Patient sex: M
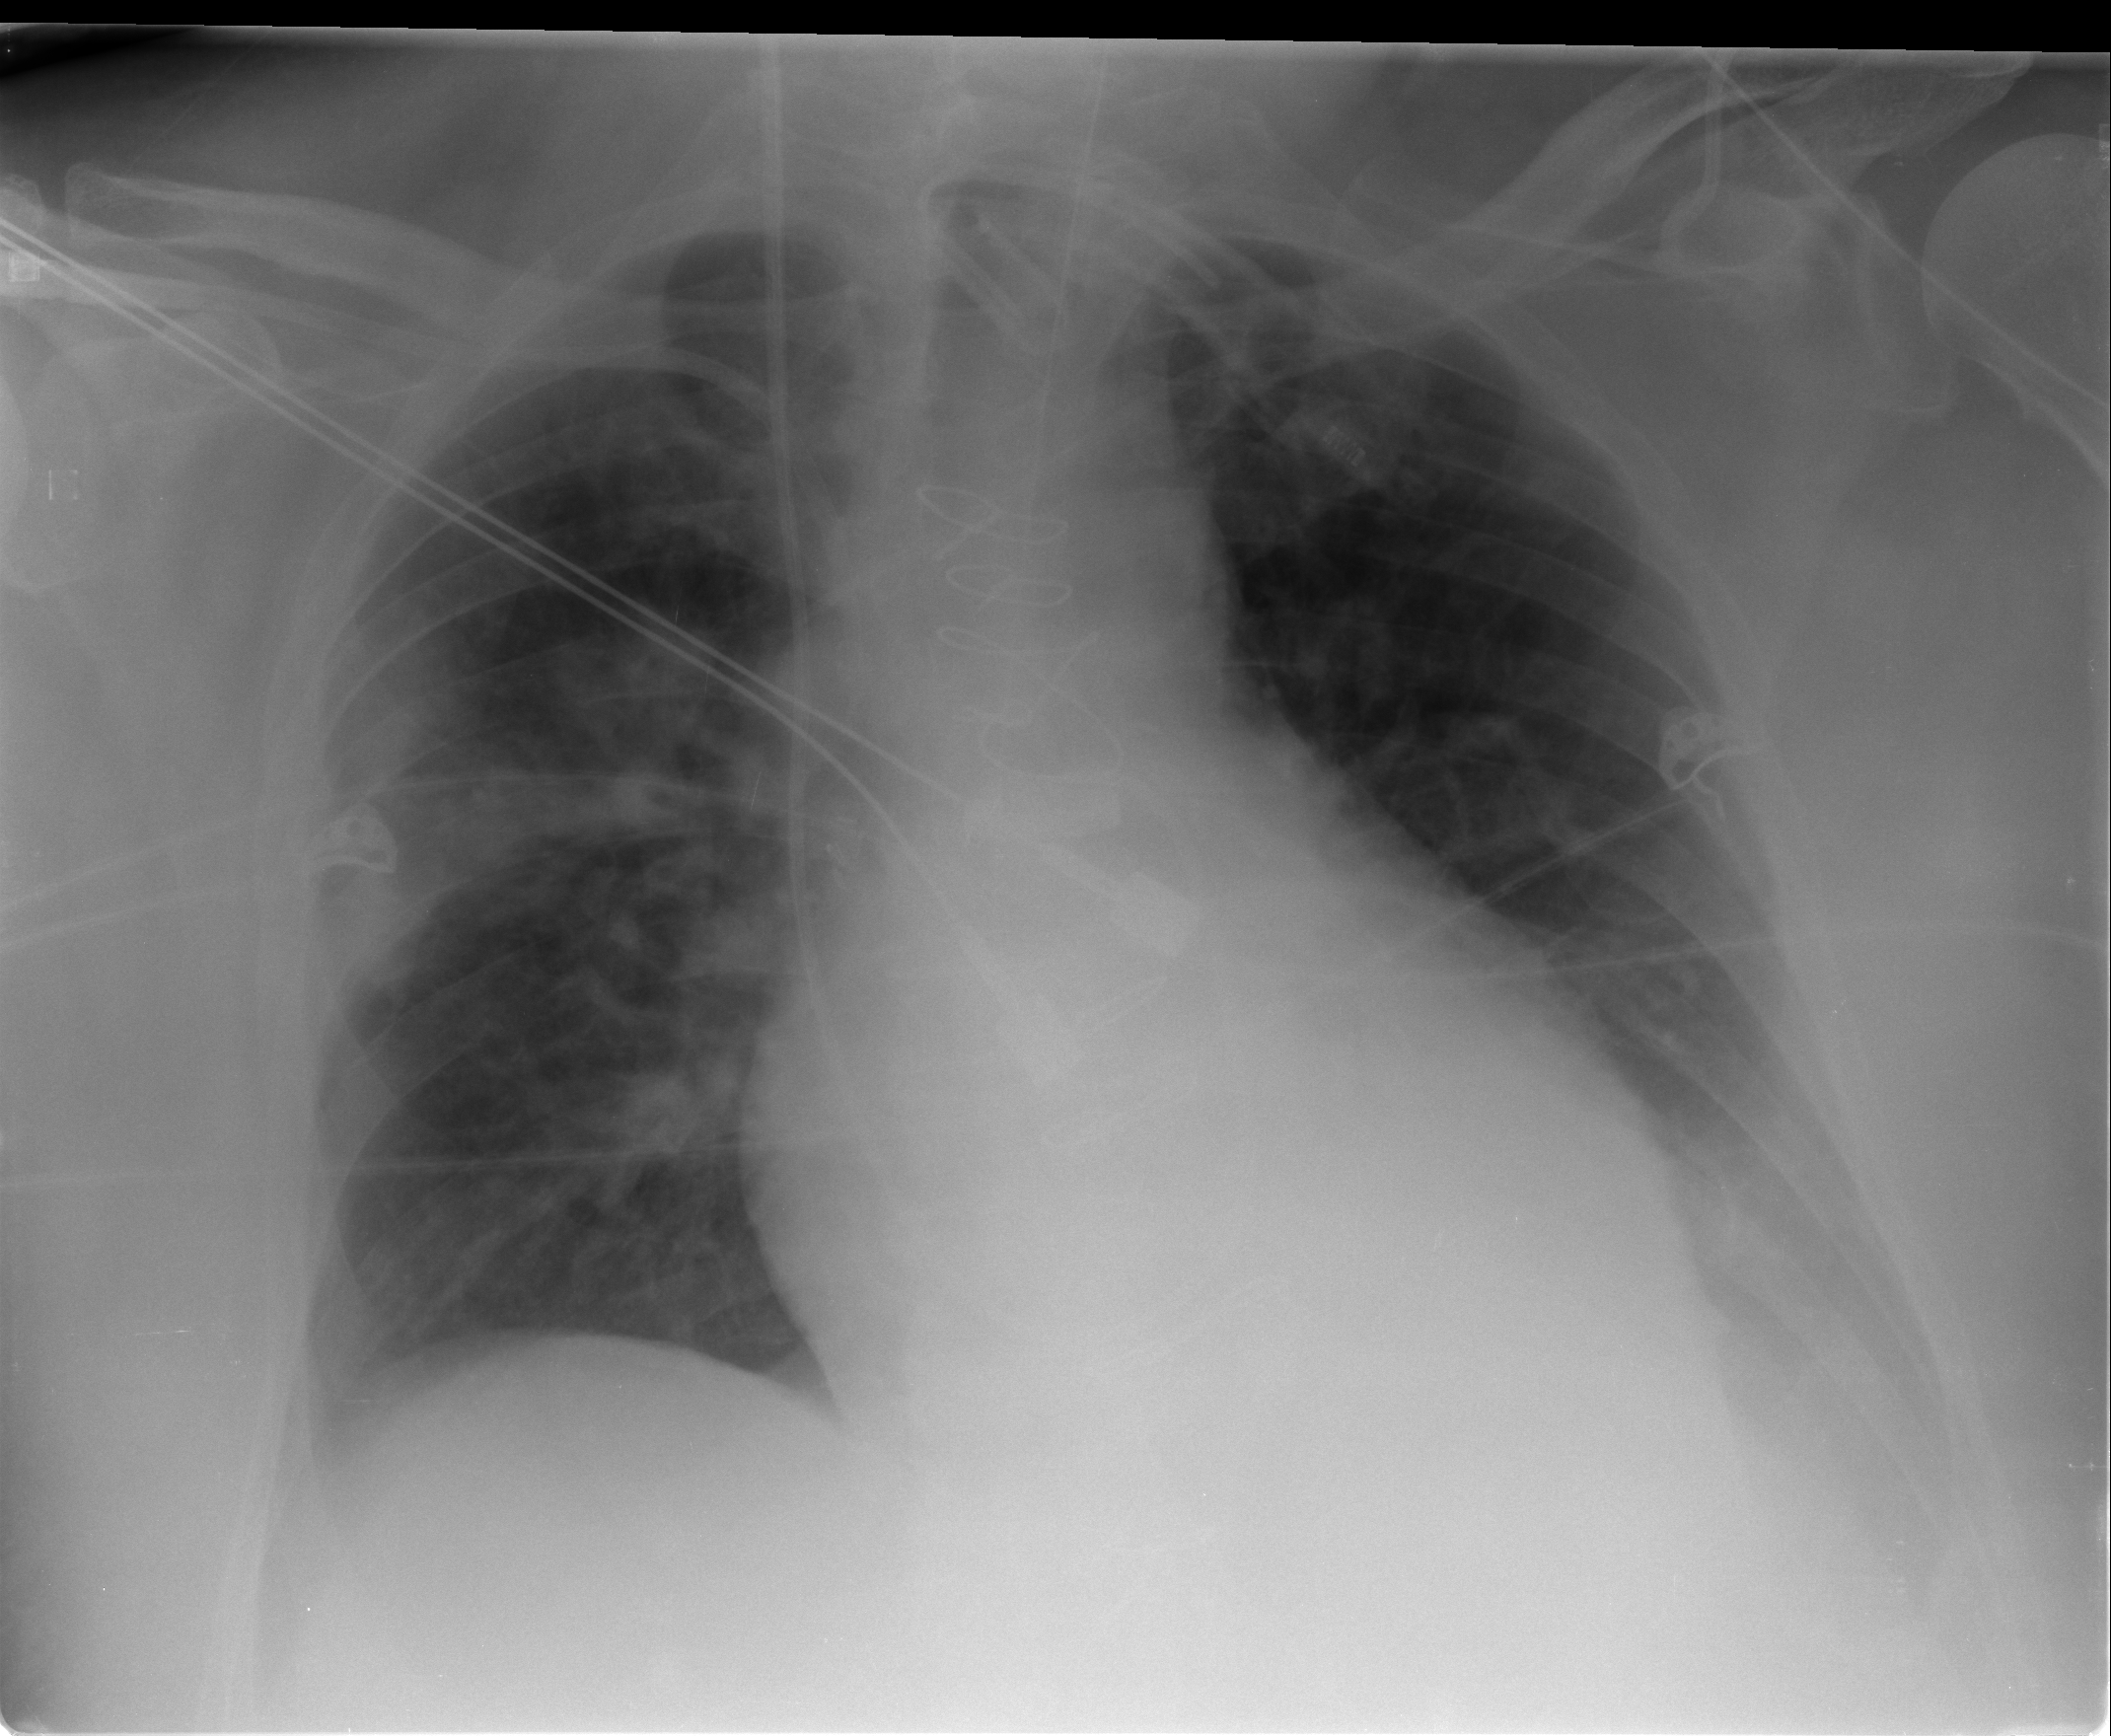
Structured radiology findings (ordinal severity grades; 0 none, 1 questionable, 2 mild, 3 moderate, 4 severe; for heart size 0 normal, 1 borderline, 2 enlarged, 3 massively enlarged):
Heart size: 2
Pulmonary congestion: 0
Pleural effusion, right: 0
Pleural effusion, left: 2
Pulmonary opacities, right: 2
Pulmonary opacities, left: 1
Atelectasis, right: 2
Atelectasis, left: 2